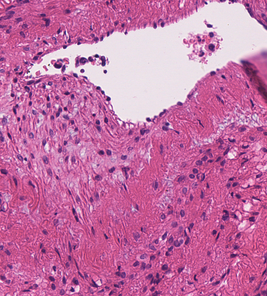
Tumor epithelial tissue: no
Tumor-associated stroma tissue: yes
Normal tissue: no